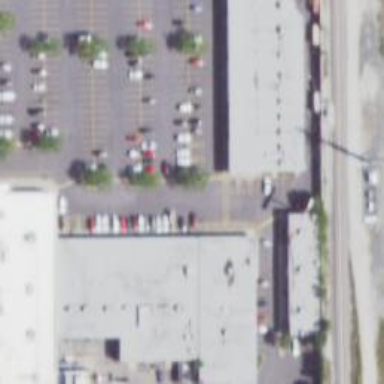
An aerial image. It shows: Retail building.